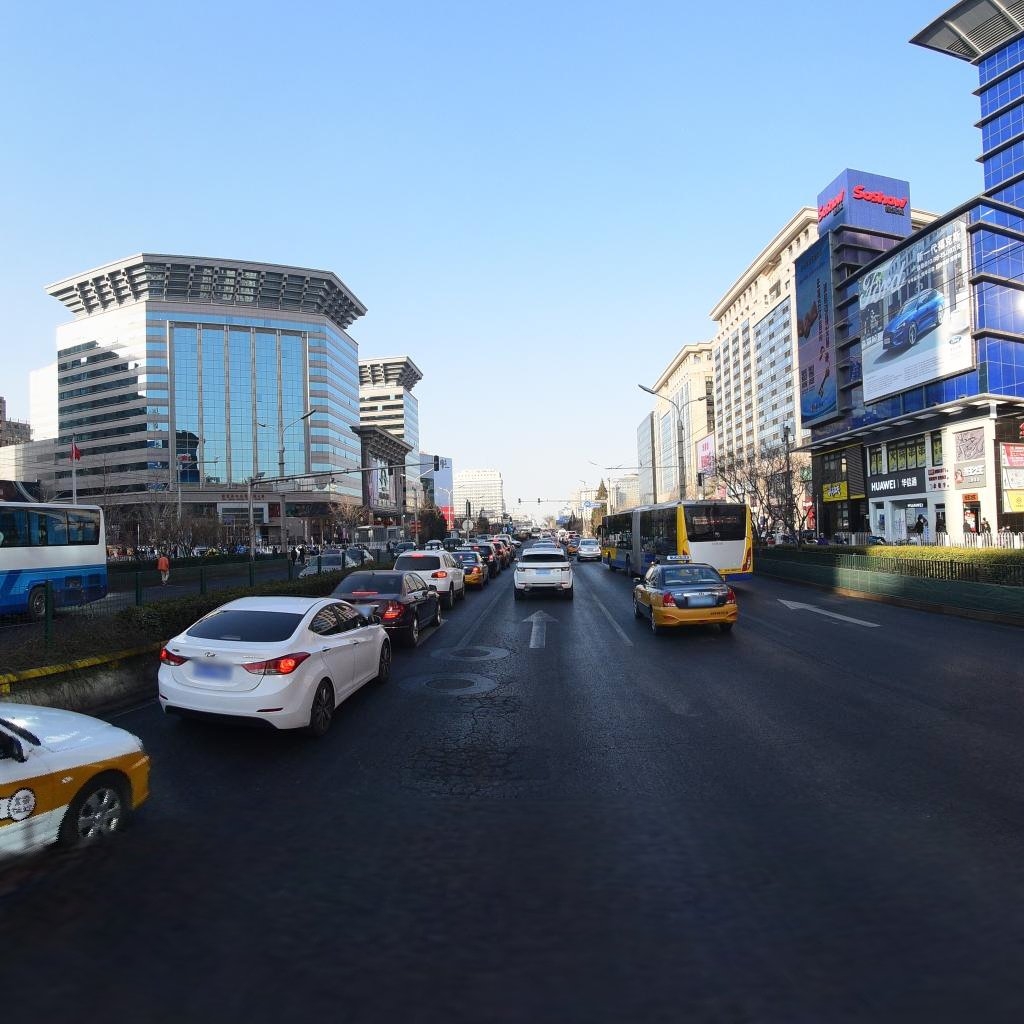
Region: Dongcheng
Road damage annotations: longitudinal crack, manhole cover, alligator crack, manhole cover